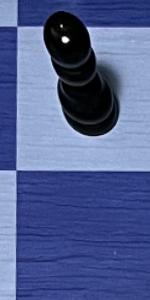
Label: Empty